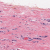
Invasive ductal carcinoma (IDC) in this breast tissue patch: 1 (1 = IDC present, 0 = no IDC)